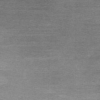
Label: dusty